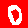
Digit: 0